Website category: phone
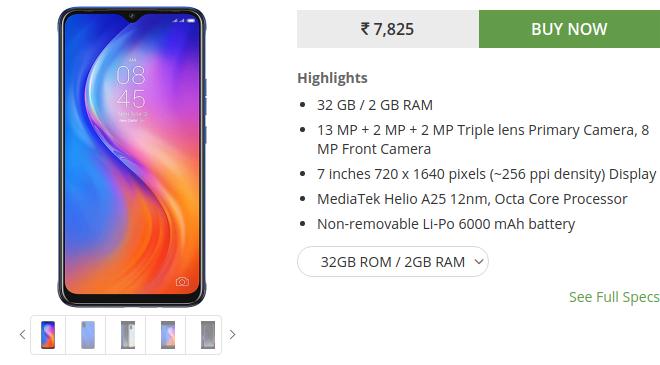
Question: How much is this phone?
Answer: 7,825

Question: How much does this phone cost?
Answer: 7,825

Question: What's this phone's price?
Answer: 7,825

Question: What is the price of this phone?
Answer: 7,825

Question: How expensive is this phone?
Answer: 7,825

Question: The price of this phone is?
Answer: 7,825

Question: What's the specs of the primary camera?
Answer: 13 MP + 2 MP + 2 MP Triple lens Primary Camera

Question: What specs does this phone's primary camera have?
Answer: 13 MP + 2 MP + 2 MP Triple lens Primary Camera

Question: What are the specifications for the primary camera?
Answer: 13 MP + 2 MP + 2 MP Triple lens Primary Camera

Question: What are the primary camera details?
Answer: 13 MP + 2 MP + 2 MP Triple lens Primary Camera

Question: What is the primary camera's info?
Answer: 13 MP + 2 MP + 2 MP Triple lens Primary Camera

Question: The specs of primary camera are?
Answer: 13 MP + 2 MP + 2 MP Triple lens Primary Camera

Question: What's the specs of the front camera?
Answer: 8 MP Front Camera

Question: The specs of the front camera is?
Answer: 8 MP Front Camera

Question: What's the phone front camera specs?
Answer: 8 MP Front Camera

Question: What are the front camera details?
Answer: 8 MP Front Camera

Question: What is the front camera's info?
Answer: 8 MP Front Camera

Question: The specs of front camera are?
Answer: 8 MP Front Camera

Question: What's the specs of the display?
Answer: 7 inches 720 x 1640 pixels (~256 ppi density) Display

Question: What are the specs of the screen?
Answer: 7 inches 720 x 1640 pixels (~256 ppi density) Display

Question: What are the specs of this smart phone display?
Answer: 7 inches 720 x 1640 pixels (~256 ppi density) Display

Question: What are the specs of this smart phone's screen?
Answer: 7 inches 720 x 1640 pixels (~256 ppi density) Display

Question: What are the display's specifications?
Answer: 7 inches 720 x 1640 pixels (~256 ppi density) Display

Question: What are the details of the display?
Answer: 7 inches 720 x 1640 pixels (~256 ppi density) Display

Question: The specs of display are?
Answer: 7 inches 720 x 1640 pixels (~256 ppi density) Display

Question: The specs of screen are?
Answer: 7 inches 720 x 1640 pixels (~256 ppi density) Display

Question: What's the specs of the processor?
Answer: MediaTek Helio A25 12nm, Octa Core Processor

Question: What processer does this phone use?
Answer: MediaTek Helio A25 12nm, Octa Core Processor

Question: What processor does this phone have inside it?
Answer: MediaTek Helio A25 12nm, Octa Core Processor

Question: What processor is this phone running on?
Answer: MediaTek Helio A25 12nm, Octa Core Processor

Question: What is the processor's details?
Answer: MediaTek Helio A25 12nm, Octa Core Processor

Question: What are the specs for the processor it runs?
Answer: MediaTek Helio A25 12nm, Octa Core Processor

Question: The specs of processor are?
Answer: MediaTek Helio A25 12nm, Octa Core Processor

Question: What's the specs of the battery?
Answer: Non-removable Li-Po 6000 mAh battery

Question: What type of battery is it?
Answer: Non-removable Li-Po 6000 mAh battery

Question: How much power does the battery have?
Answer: Non-removable Li-Po 6000 mAh battery

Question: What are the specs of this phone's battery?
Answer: Non-removable Li-Po 6000 mAh battery

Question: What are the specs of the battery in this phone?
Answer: Non-removable Li-Po 6000 mAh battery

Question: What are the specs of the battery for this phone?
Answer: Non-removable Li-Po 6000 mAh battery

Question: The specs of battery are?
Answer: Non-removable Li-Po 6000 mAh battery